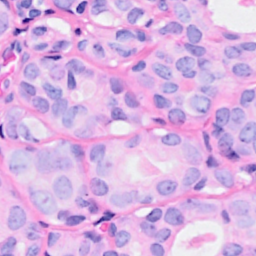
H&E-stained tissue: Breast